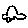
Label: car